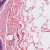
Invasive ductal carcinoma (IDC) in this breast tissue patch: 0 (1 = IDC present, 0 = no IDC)